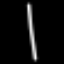
Label: line